Question: I have this gauge here and can't figure out how to round the decimals on the round label to one.
tried this:
'''
title: {
text: when,
style: {
fontSize: fontSizeMin + 4 + 'px'
},
formatter: function () {
Math.round(this.y * Math.pow(10, 1)) / Math.pow(10, 1);
}
},
'''
but didn't work...
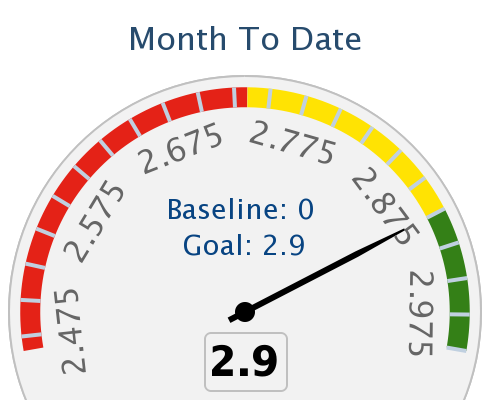
Answer: Use this:
'''
Highcharts.numberFormat(this.y,0)
'''
Example: <URL>